Question: I'm using muZZkat's custom range slider: NMRangeSlider@github<URL>
But i need to fade the slider. When i create the range slider, i put it into a content view. I've tried setting the alpha of the content view to .7
'''
UIView *sliderView = [self configureLabelSliderWithSize:CGSizeMake(300, 70)];
sliderView.alpha = .4;
'''
but it does not give the desired effect:

The 'UIImageView' upperHandle and lowerHandle also fade out which shows the background track (the blue part). I'd rather have the handle's alpha be higher so you can't see the blue part behind it.
I tried adding a method to the ranger slider class:
'''
-(void)toggleAlpha {
self.trackBackground.alpha = .3;
self.track.alpha = .3;
self.lowerHandle.alpha = .3;
self.upperHandle.alpha = .3;
}
'''
but this does not change the alpha at all.
The UIImageViews are all initalized in the '-(void)addSubviews' method:
'''
- (void) addSubviews
{
//------------------------------
// Track Brackground
self.trackBackground = [[UIImageView alloc] initWithImage:self.trackBackgroundImage];
self.trackBackground.frame = [self trackBackgroundRect];
//------------------------------
// Track
self.track = [[UIImageView alloc] initWithImage:self.trackImage];
self.track.frame = [self trackRect];
//------------------------------
// Lower Handle Handle
self.lowerHandle = [[UIImageView alloc] initWithImage:self.lowerHandleImageNormal highlightedImage:self.lowerHandleImageHighlighted];
self.lowerHandle.frame = [self thumbRectForValue:_lowerValue image:self.lowerHandleImageNormal];
//------------------------------
// Upper Handle Handle
self.upperHandle = [[UIImageView alloc] initWithImage:self.upperHandleImageNormal highlightedImage:self.upperHandleImageHighlighted];
self.upperHandle.frame = [self thumbRectForValue:_upperValue image:self.upperHandleImageNormal];
[self addSubview:self.trackBackground];
[self addSubview:self.track];
[self addSubview:self.lowerHandle];
[self addSubview:self.upperHandle];
}
'''
and if i set their alpha lower here, it works.
I don't understand why i can't alter the alpha from anywhere else?
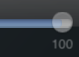
Answer: I just added the NMRangeSlider-Demo and checked it out.
I think the problem is that you're probably calling in viewDidLoad method, right?
You should instead call in the viewDidAppear method, since layoutSubviews method (which in turn calls addSubview) in the NMRangeSlider class, is called after viewDidLoad and before viewDidAppear, so whatever you do in viewDidLoad will be reset as the subviews are initialized in addSubview method.
Just adding toggleAlpha in viewDidAppear worked for me.